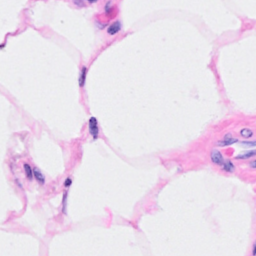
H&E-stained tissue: Breast